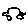
Label: car